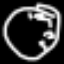
Label: clock